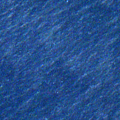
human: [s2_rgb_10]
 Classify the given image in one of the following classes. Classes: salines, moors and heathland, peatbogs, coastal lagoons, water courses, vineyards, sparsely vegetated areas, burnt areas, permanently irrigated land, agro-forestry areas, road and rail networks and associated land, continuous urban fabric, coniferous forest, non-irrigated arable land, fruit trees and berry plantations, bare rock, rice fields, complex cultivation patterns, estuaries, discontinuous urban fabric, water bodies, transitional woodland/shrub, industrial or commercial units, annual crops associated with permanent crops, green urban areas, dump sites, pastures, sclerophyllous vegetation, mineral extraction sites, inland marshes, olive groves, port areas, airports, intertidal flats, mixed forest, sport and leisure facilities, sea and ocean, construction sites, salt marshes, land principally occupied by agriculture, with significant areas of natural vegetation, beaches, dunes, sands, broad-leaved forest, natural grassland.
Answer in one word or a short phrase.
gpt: sea and ocean